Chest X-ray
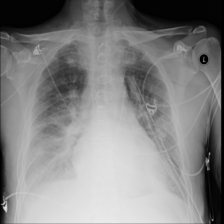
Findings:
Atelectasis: negative
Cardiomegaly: negative
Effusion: negative
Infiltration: positive
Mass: negative
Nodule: negative
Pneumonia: negative
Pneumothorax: negative
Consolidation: negative
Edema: positive
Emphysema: negative
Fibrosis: negative
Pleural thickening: negative
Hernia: negative